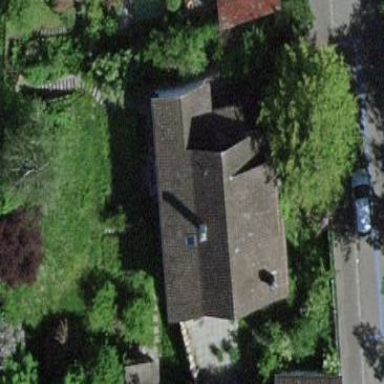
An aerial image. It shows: Simple house.